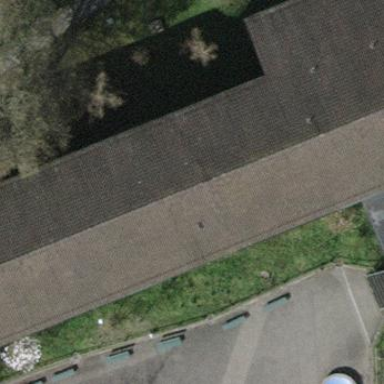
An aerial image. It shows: School building.